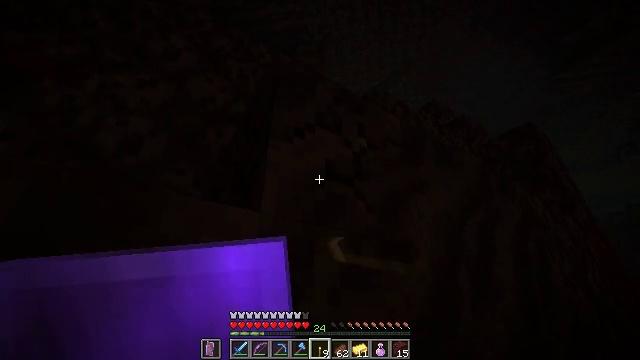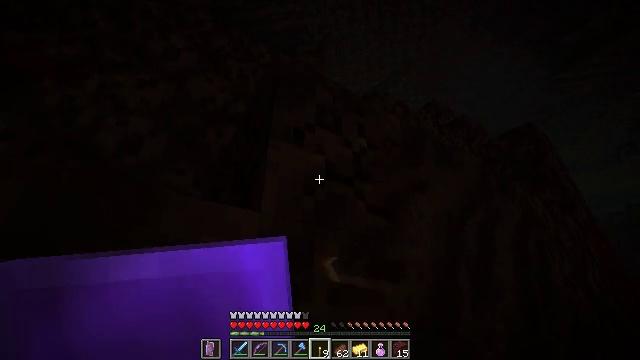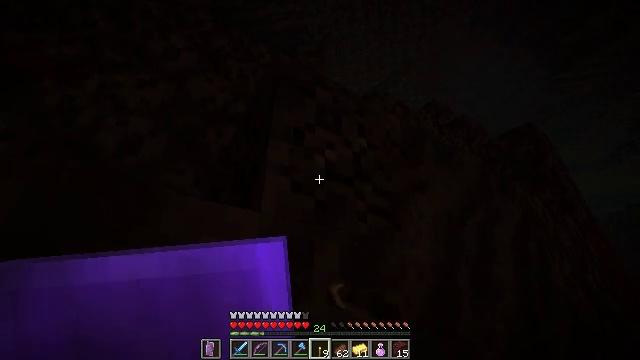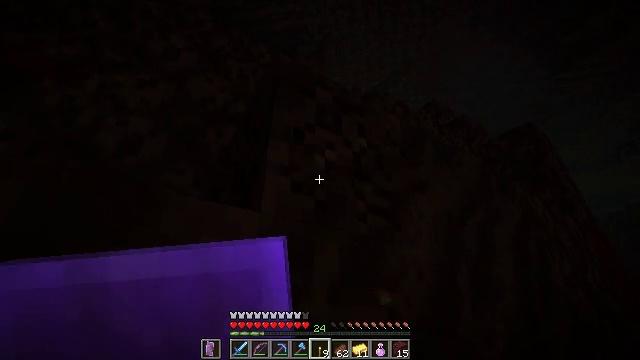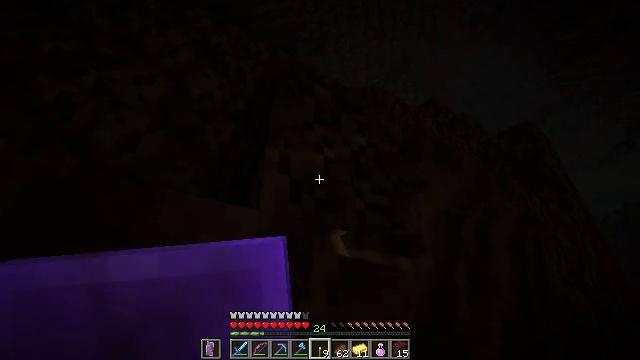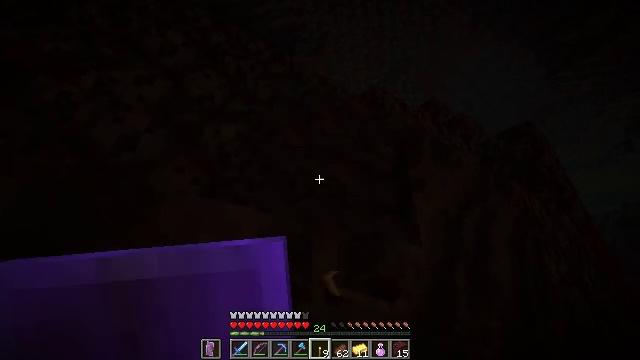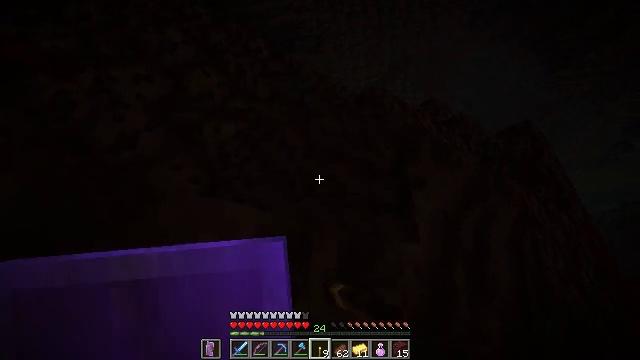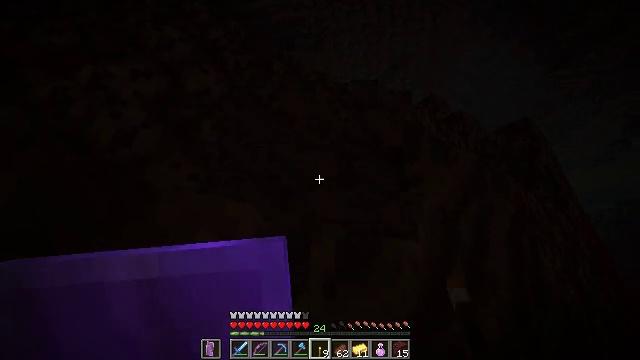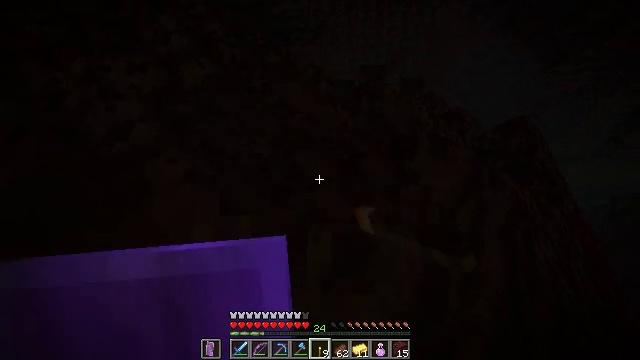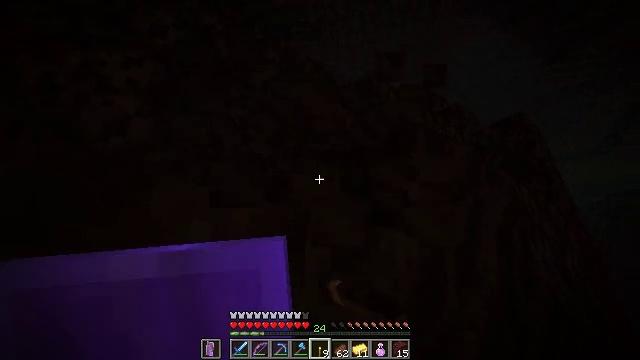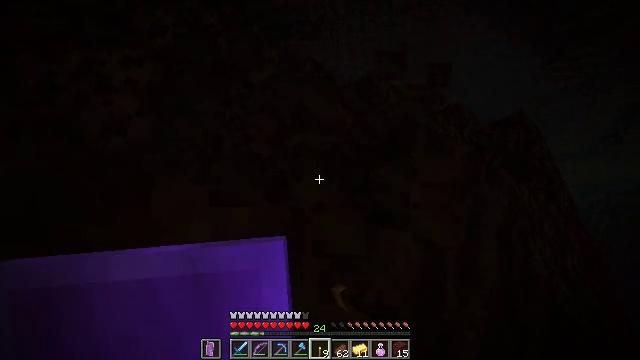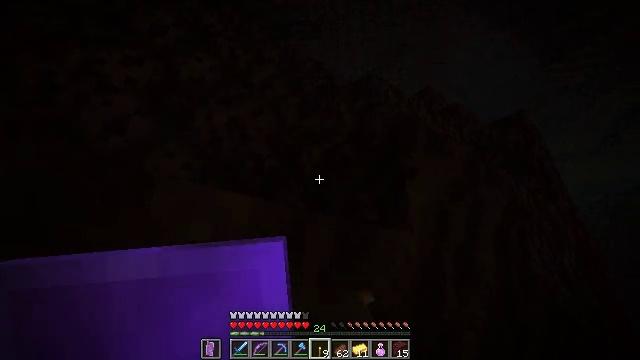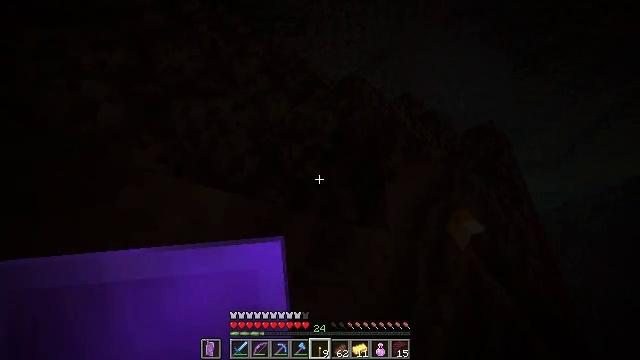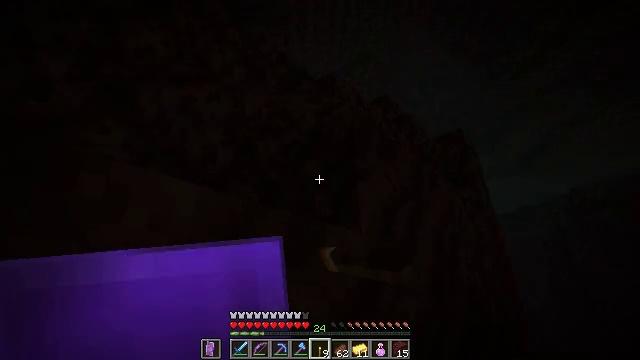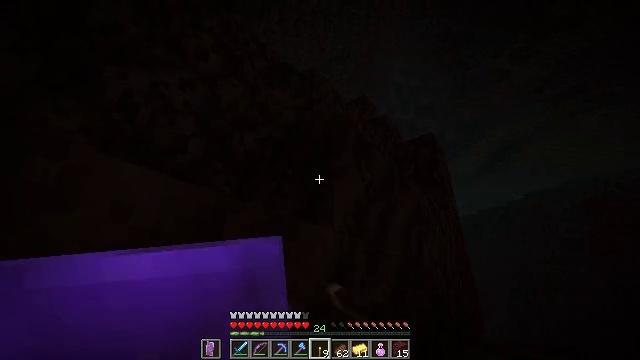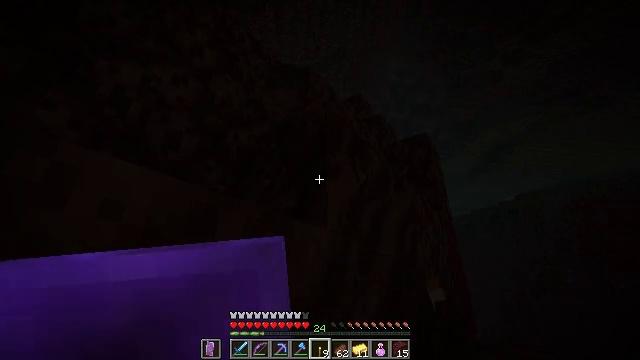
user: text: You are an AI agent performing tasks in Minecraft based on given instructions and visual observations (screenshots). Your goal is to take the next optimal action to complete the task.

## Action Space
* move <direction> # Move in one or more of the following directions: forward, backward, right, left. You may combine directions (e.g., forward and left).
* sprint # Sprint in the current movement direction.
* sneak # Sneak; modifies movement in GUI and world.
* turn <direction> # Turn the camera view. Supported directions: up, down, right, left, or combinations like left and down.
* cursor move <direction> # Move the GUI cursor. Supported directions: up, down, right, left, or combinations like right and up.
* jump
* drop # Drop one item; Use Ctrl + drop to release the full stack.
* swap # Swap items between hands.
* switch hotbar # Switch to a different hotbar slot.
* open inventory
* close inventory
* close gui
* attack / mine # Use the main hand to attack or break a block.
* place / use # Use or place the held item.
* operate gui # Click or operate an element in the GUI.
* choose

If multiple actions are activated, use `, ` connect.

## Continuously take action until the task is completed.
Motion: motion action
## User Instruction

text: Gather soul soil blocks.
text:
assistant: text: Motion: attack / mine
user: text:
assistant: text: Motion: attack / mine
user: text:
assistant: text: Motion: attack / mine
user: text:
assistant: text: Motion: attack / mine
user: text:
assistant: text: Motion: attack / mine
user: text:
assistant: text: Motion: attack / mine
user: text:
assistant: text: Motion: attack / mine
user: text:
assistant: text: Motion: turn down, attack / mine
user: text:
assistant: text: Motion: attack / mine
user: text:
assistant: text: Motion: attack / mine
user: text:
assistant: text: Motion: attack / mine
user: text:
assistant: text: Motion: turn right, attack / mine
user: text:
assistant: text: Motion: turn right, attack / mine
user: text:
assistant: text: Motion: turn right, attack / mine
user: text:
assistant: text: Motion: turn right, attack / mine
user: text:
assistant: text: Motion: attack / mine
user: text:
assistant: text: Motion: attack / mine
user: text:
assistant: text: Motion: attack / mine
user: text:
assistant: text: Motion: attack / mine
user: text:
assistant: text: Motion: attack / mine
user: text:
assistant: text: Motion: attack / mine
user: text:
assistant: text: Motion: attack / mine
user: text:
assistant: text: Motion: attack / mine
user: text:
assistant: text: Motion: attack / mine
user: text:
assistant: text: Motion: attack / mine
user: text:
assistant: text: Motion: attack / mine
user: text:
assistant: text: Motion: move forward, attack / mine
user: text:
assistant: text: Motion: move forward and move right, turn down, attack / mine
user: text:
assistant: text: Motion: move forward and move right, attack / mine
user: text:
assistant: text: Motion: move forward and move right, attack / mine